Question: In my SSIS/DW project, I have a DIM.DATE dimension which is linked to my FACT table by a surrogate key as follows:
'''
ALTER TABLE FACT.SALES ADD date_id INT NOT NULL
ALTER TABLE FACT.SALES WITH CHECK ADD CONSTRAINT FK_dim_date FOREIGN KEY (date_id) REFERENCES DIM.DATE(date_id)
'''
This creates a "date_id" in my fact table, now during my SSIS import process I have a date column being passed (shipped_date), I use this to look up the DIM.DATE table and pass in the surrogate key in my dimension.
This works great, but now I need to have a few different date dimensions for invoice date, received date, etc.
I am confused as to how to make use of the existing DIM.DATE to do this?
I could then add more columns into my fact table..
'''
-- add column into fact table
ALTER TABLE FACT.SALES ADD shipped_date_id INT NOT NULL
ALTER TABLE FACT.SALES ADD invoice_date_id INT NOT NULL
-- add foreign key
ALTER TABLE FACT.SALES WITH CHECK ADD CONSTRAINT FK_shipped_date FOREIGN KEY (shipped_date_id) REFERENCES DIM.DATE(date_id)
ALTER TABLE FACT.SALES WITH CHECK ADD CONSTRAINT FK_invoice_date FOREIGN KEY (invoice_date_id) REFERENCES DIM.DATE(date_id)
'''
But when I do my lookup, I can only pass in the "date_id" column.. I am confused how to make this work all together.
Anyone able to clear this up for me?
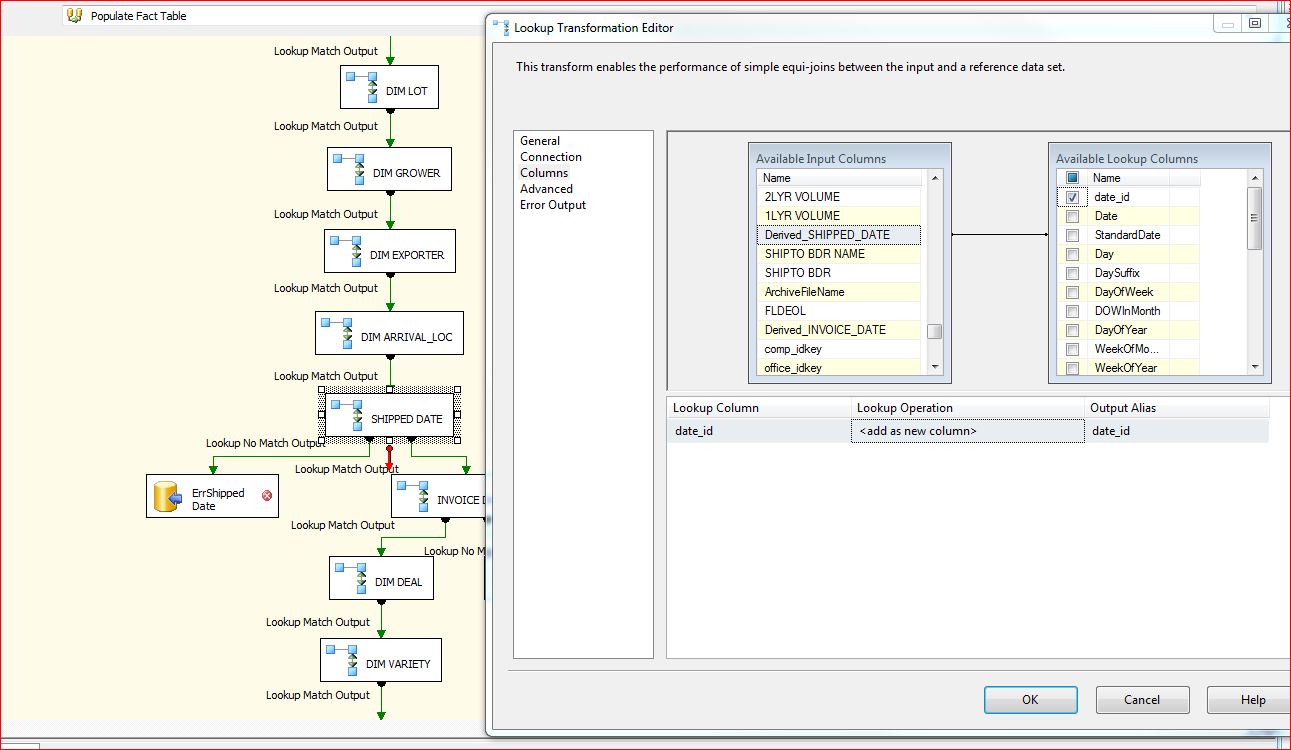
Answer: You have to use multiple LookUp transforms... 1 for each DateKey field in the fact table.